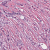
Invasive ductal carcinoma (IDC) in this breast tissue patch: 1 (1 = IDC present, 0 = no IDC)